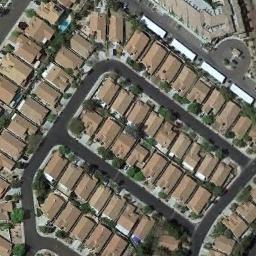
Label: residential